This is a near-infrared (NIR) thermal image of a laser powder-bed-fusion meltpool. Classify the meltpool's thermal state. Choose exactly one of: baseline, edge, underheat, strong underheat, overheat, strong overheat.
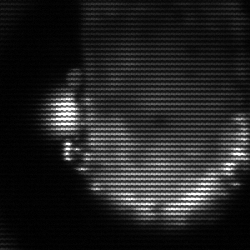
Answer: baseline